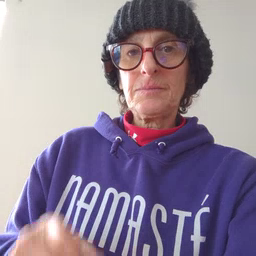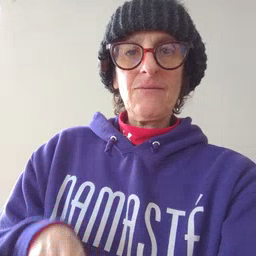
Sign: haveto